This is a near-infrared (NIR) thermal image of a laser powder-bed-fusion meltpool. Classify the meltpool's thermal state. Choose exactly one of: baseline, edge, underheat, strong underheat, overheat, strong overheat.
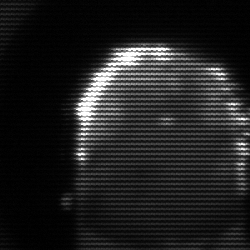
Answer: baseline